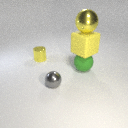
large yellow metal sphere above large green rubber sphere